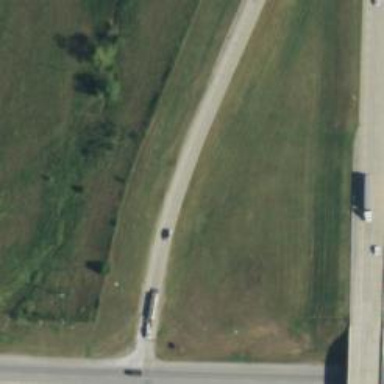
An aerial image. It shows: Trunk link highway.